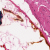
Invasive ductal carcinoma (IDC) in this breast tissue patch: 0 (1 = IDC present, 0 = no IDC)